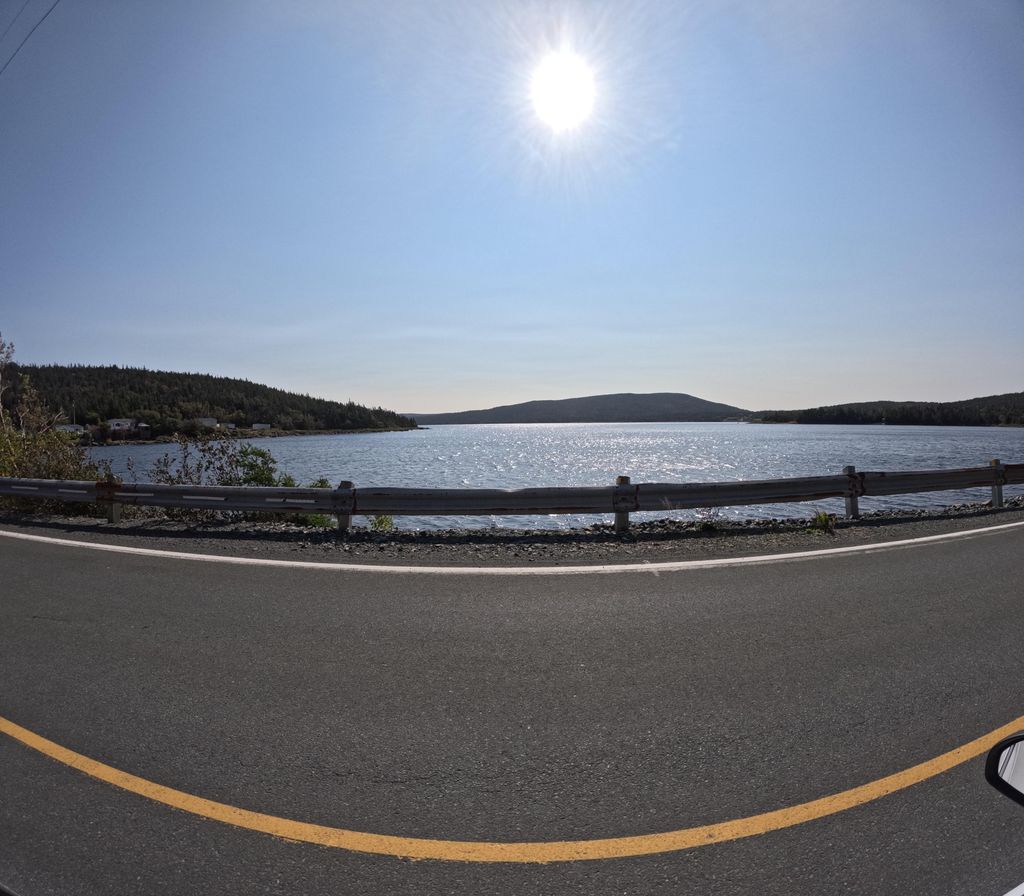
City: st_johns